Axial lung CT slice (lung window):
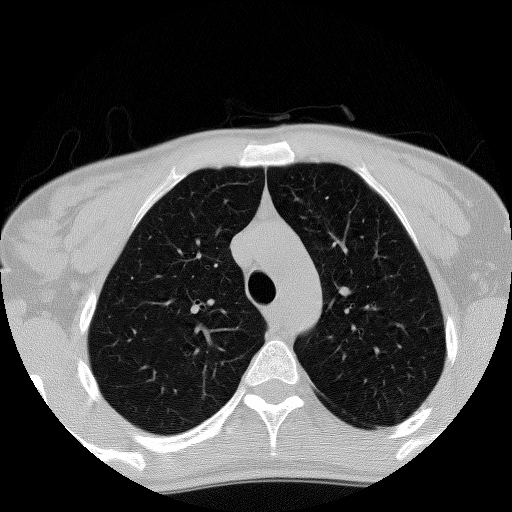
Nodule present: no